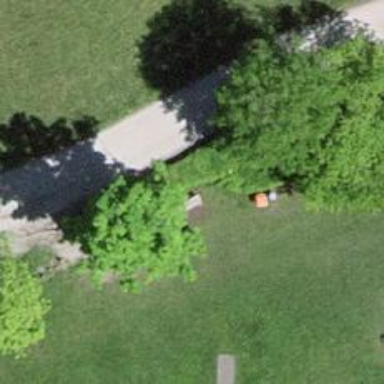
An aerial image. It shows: Bench.